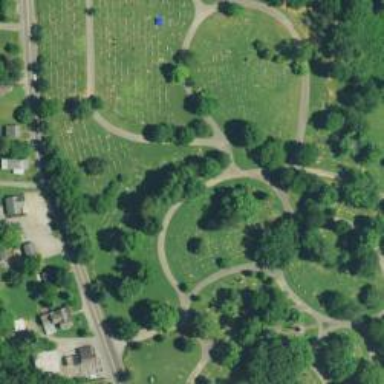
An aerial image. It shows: Sector in the cemetery.